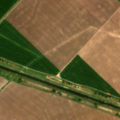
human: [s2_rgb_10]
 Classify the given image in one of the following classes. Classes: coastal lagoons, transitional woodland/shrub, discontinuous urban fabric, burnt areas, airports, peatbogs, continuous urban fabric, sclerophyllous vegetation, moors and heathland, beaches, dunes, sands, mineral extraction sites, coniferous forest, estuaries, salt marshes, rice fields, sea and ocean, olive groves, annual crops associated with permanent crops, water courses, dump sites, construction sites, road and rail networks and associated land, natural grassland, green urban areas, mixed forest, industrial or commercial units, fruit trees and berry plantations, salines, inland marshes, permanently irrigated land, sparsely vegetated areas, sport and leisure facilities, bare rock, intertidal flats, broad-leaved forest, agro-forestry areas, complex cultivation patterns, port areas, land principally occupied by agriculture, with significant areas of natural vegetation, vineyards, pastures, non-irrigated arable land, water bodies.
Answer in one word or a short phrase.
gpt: non-irrigated arable land, water courses